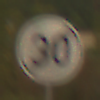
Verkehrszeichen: EndeGeschwindigkeit30
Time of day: SunriseSunset
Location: Outdoor (Suburban)
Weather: PartlyCloudy
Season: NotSpecified
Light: Natural